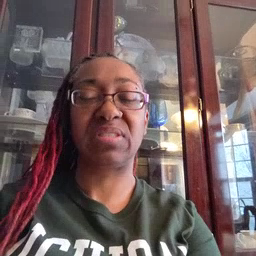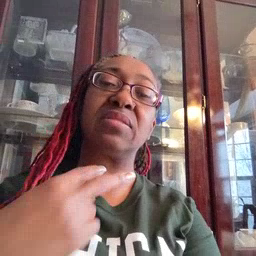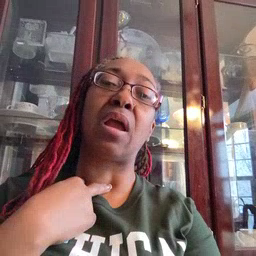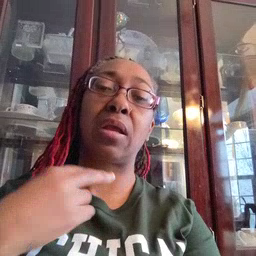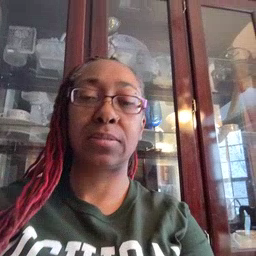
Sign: stuck